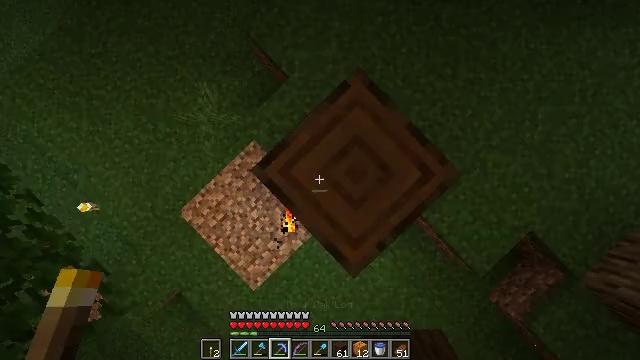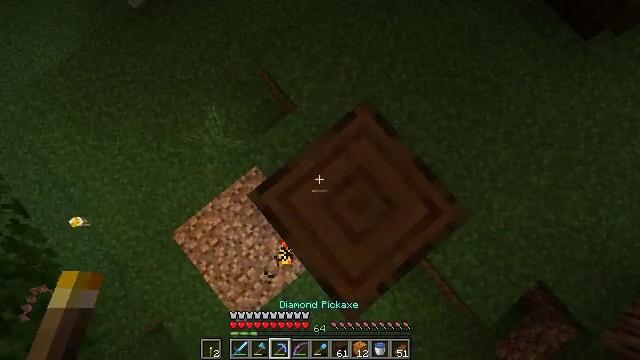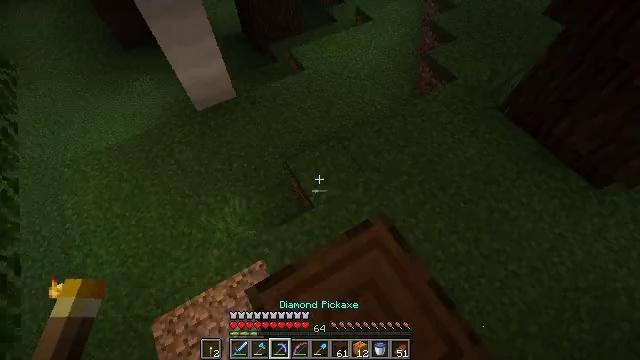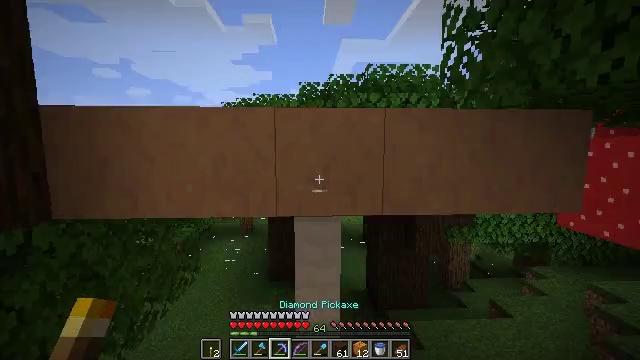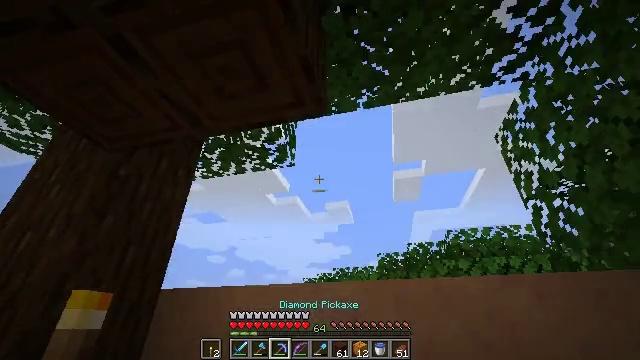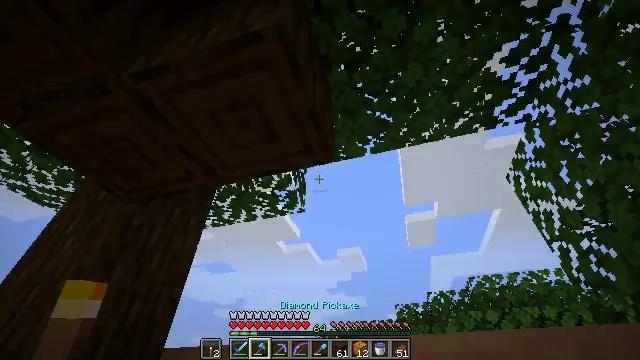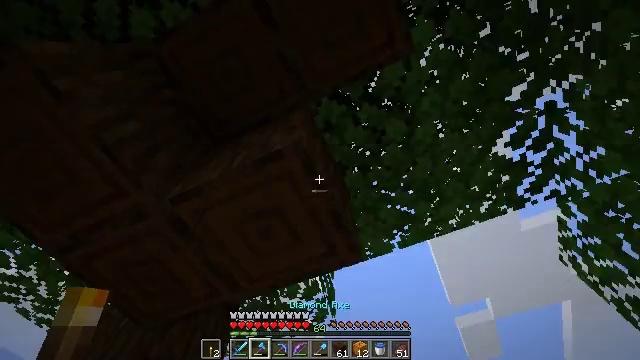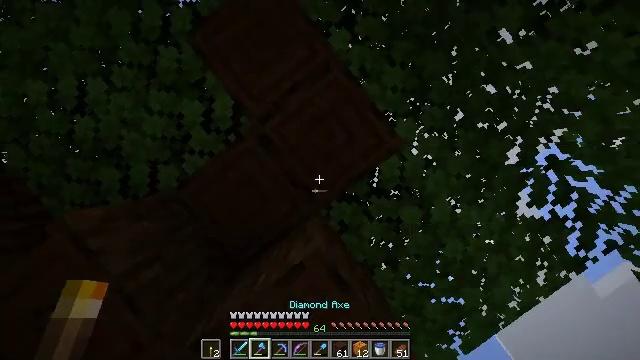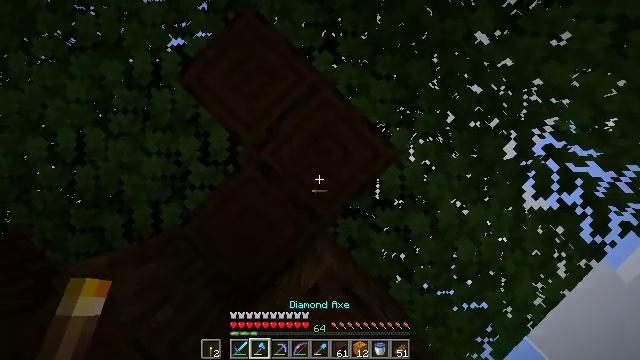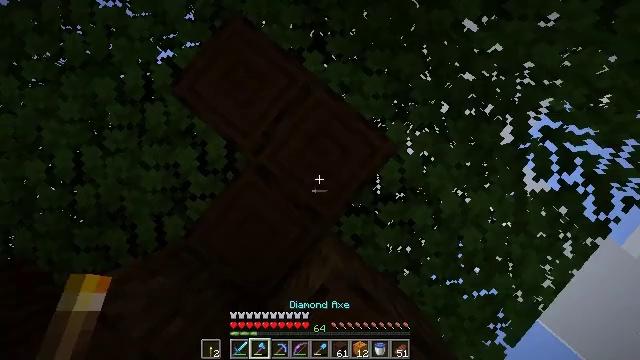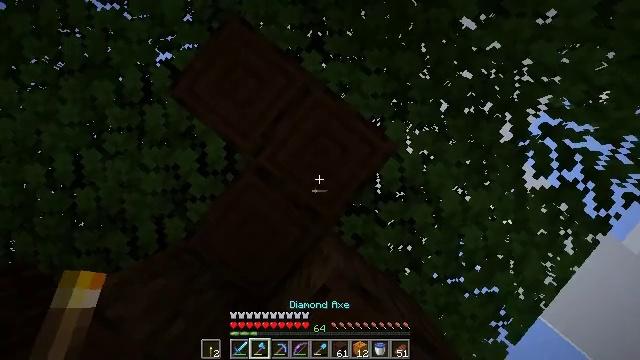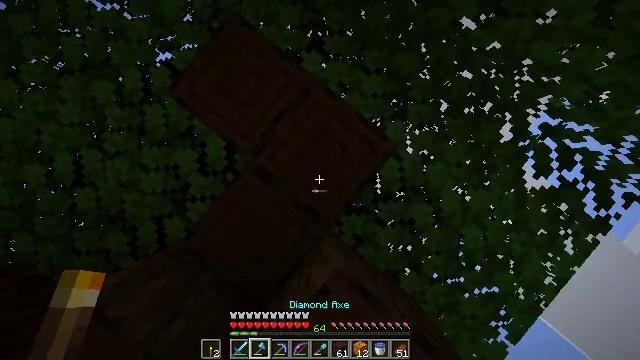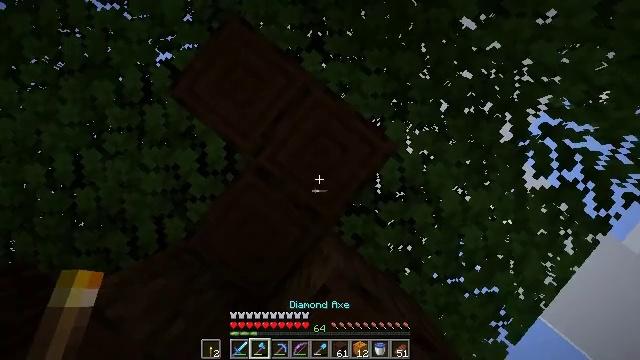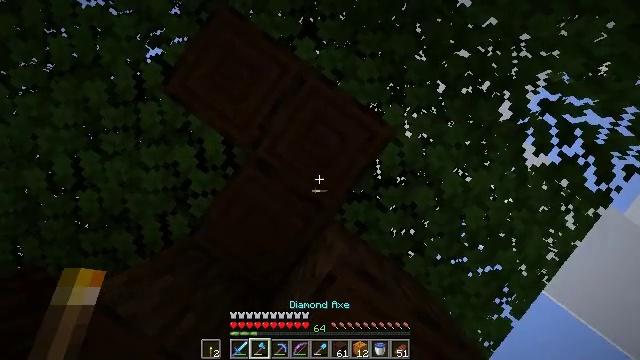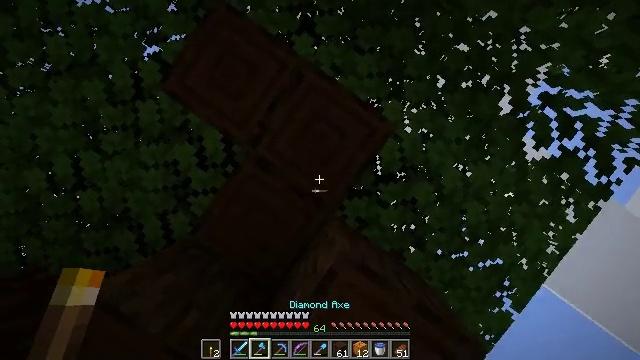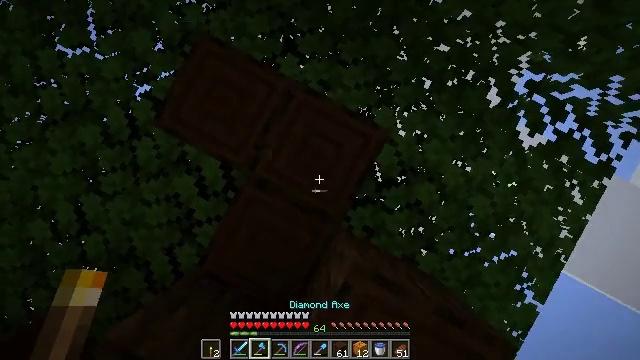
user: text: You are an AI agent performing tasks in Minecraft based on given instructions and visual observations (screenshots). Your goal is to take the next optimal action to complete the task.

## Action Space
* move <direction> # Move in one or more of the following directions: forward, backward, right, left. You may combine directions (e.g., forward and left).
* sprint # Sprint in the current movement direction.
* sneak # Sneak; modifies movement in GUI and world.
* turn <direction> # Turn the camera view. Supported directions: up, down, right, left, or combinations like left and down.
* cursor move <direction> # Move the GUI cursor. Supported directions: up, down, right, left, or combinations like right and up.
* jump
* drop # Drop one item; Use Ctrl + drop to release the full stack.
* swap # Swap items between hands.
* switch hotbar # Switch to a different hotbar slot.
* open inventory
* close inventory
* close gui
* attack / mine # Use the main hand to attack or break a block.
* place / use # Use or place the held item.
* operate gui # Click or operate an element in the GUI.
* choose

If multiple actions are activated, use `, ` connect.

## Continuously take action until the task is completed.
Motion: motion action
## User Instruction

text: Mine the dark oak log from a tree.
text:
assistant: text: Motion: turn left and up, switch to hotbar 3
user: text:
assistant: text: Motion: turn left and up, switch to hotbar 3
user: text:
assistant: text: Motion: turn left and up
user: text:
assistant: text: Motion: turn left and up
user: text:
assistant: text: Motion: turn left and up, switch to hotbar 2
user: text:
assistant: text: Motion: turn left and up, switch to hotbar 2
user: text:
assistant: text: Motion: turn left and up
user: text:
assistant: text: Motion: turn left and up
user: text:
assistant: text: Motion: turn left and up
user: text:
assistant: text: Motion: turn up
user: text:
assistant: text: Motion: no_op
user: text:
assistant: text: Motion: no_op
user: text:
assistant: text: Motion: turn left and down
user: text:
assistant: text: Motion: no_op
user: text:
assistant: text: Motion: turn left and up, attack / mine
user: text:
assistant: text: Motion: turn left and up, attack / mine
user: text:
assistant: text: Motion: turn left, attack / mine
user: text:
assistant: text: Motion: turn left and up, attack / mine
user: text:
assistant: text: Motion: turn left and up, attack / mine
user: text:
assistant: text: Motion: turn left, attack / mine
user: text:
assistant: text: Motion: turn left, attack / mine
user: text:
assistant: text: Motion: turn left, attack / mine
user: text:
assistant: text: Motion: turn left and down, attack / mine
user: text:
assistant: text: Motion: turn left and down, attack / mine
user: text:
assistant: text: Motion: turn left and down, attack / mine
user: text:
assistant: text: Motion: attack / mine
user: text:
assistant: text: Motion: turn down, attack / mine
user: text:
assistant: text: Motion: turn left and down, attack / mine
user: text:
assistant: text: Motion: attack / mine
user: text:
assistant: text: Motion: attack / mine